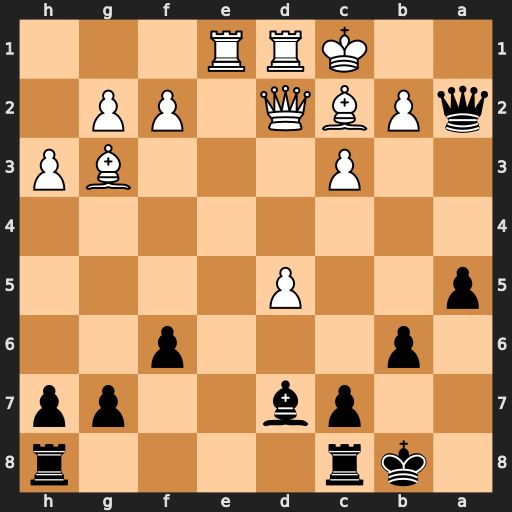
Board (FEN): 1kr4r/2pb2pp/1p3p2/p2P4/8/2P3BP/qPBQ1PP1/2KRR3
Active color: b
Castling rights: -
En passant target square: -
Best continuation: Qa1+ Bb1 Bf5 Qd4 Qxb1+